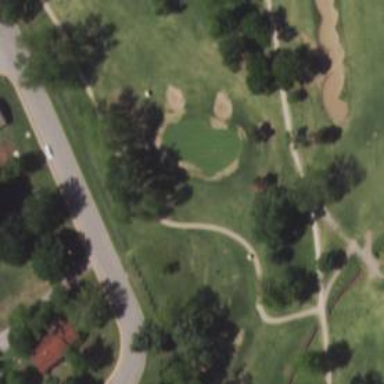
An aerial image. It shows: View of golf hole.